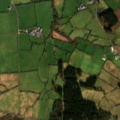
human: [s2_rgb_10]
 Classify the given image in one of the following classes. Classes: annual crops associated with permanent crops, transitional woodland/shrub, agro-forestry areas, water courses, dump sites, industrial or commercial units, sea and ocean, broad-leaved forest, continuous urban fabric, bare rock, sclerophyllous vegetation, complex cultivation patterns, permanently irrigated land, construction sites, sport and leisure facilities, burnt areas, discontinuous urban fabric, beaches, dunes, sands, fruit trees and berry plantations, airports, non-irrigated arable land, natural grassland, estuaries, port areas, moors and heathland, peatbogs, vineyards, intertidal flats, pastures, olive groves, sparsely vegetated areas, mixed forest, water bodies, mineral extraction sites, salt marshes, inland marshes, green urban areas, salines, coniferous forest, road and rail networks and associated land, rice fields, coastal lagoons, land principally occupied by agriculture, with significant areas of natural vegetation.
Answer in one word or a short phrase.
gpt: pastures, land principally occupied by agriculture, with significant areas of natural vegetation, coniferous forest